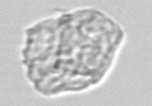
Label: detritus_transparent